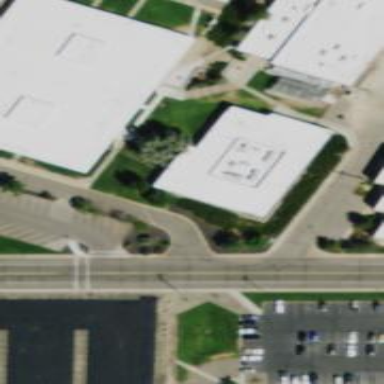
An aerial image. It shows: School building.